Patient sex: F
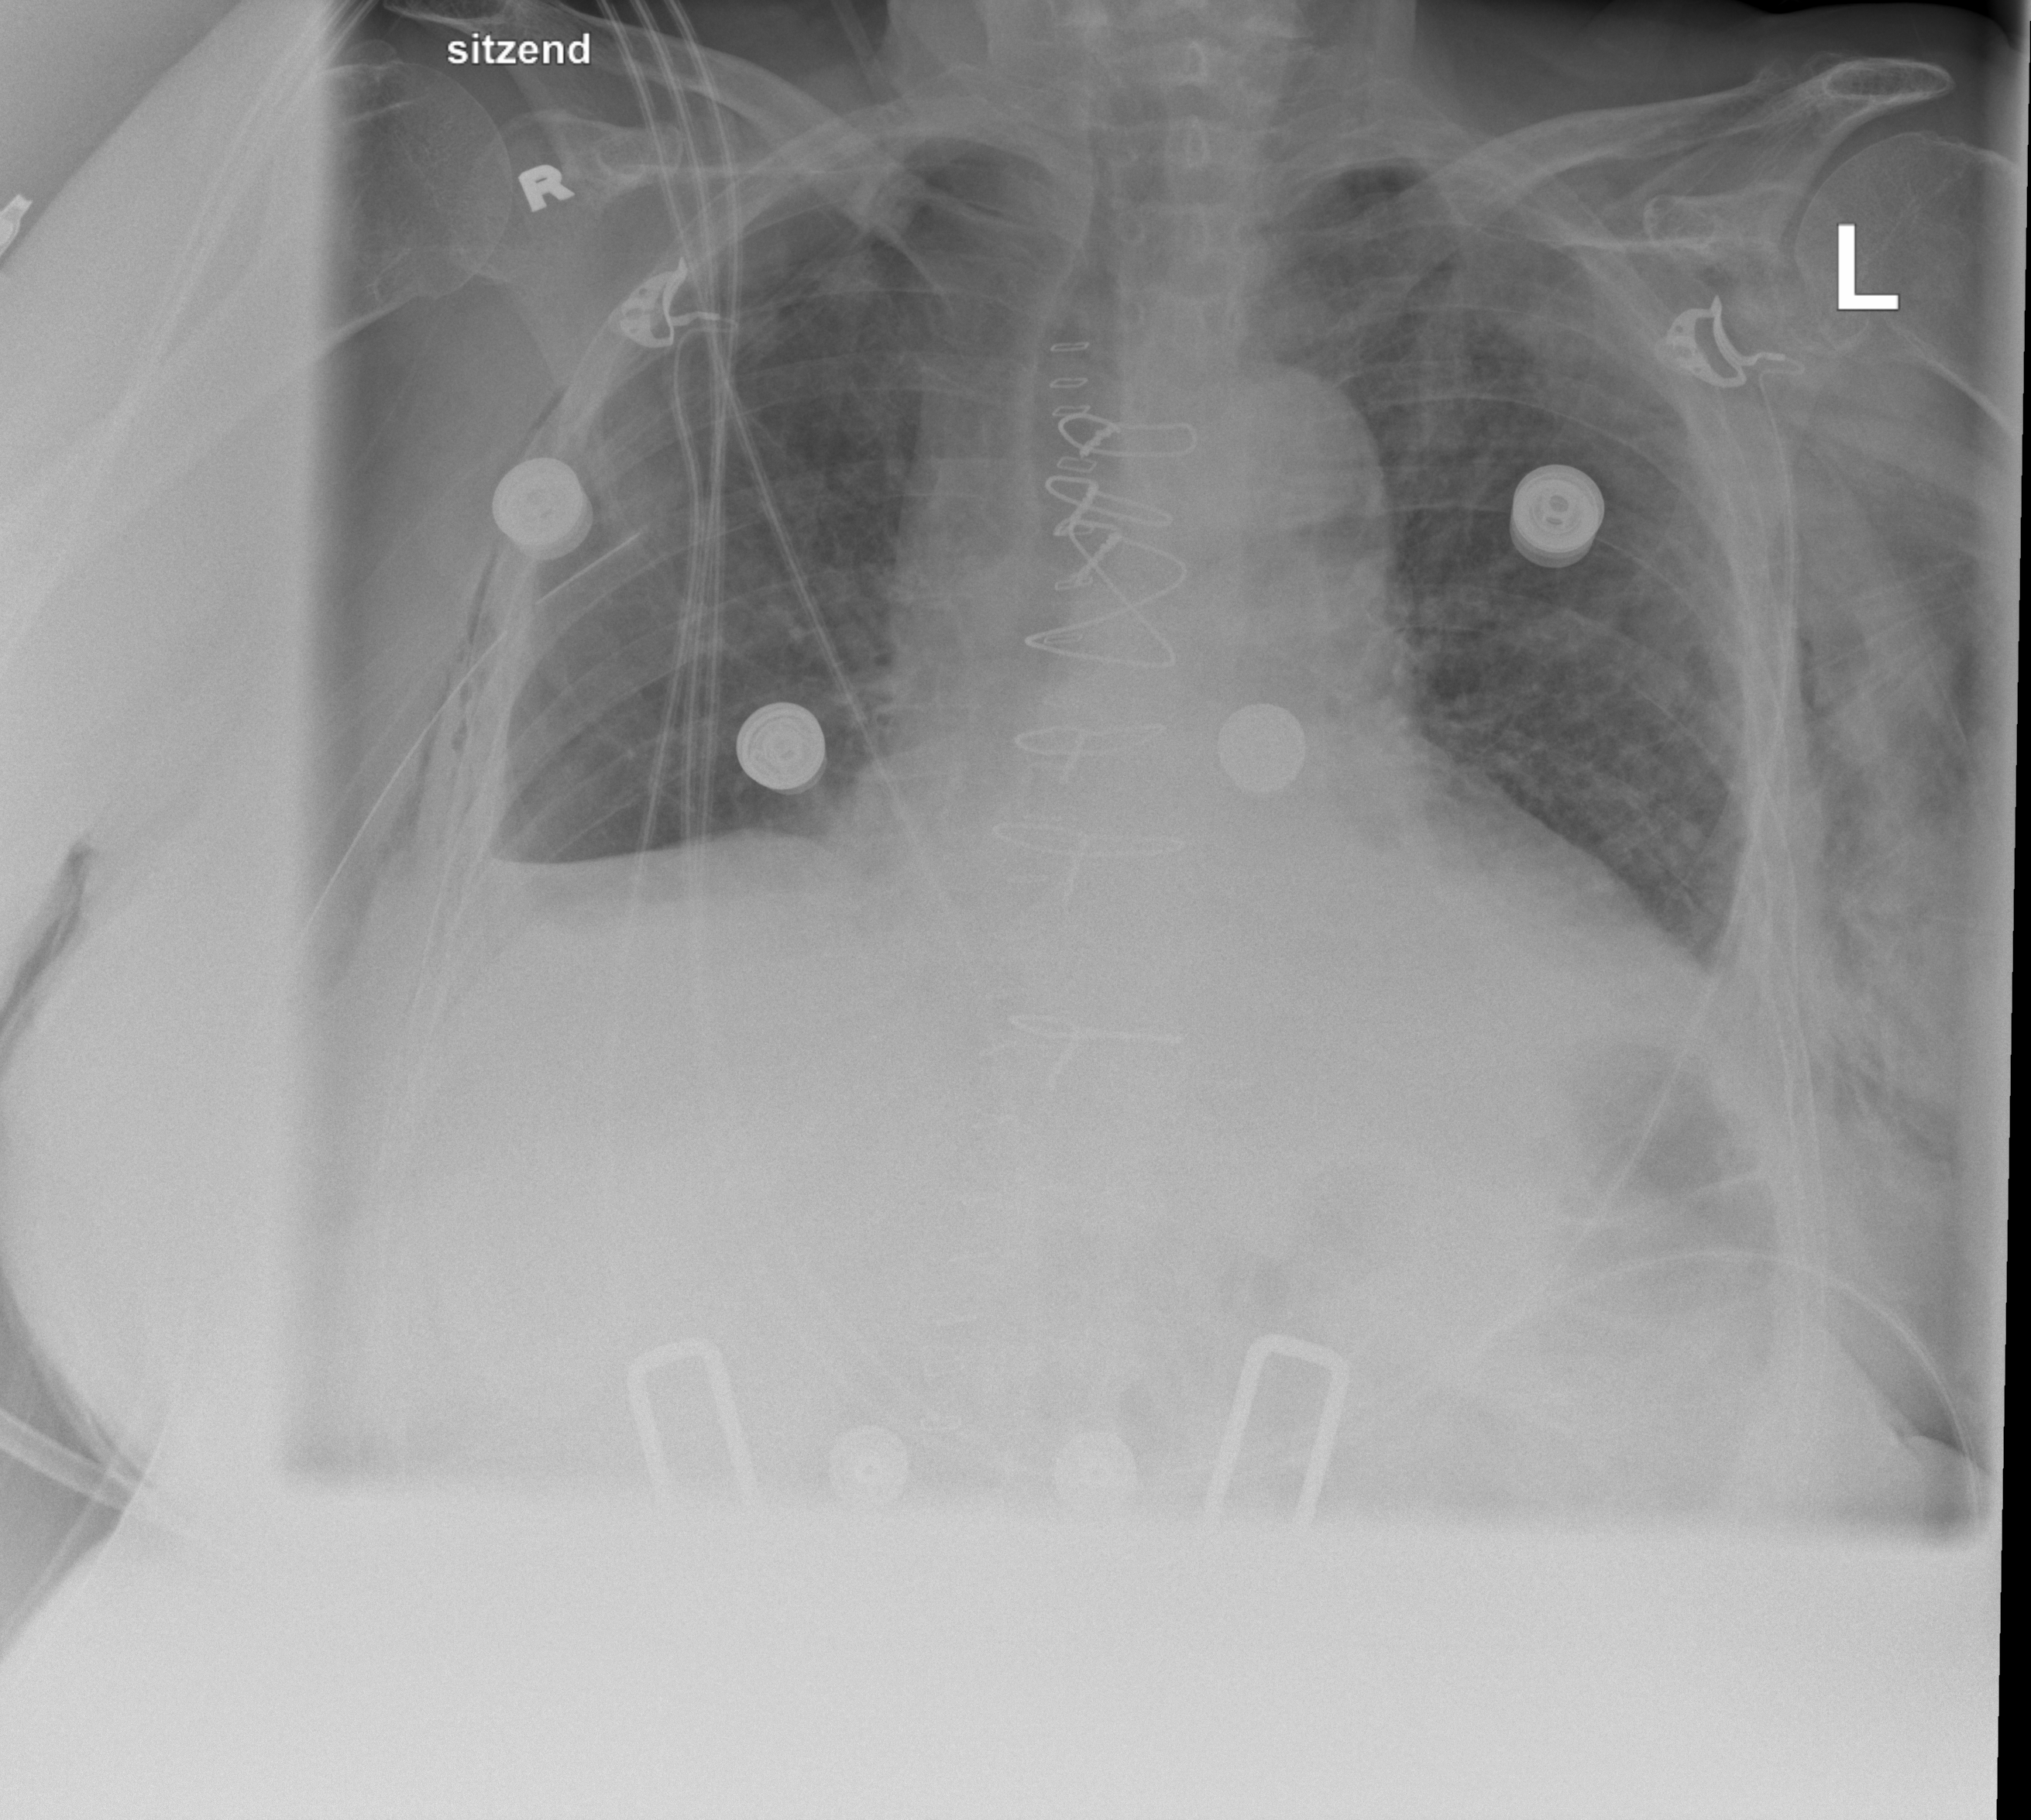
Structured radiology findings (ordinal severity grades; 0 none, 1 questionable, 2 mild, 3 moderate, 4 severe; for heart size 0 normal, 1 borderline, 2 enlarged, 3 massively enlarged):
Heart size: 1
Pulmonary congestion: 2
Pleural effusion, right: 1
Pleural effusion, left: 1
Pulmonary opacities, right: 0
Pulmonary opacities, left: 2
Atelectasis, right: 0
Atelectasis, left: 2